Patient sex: F
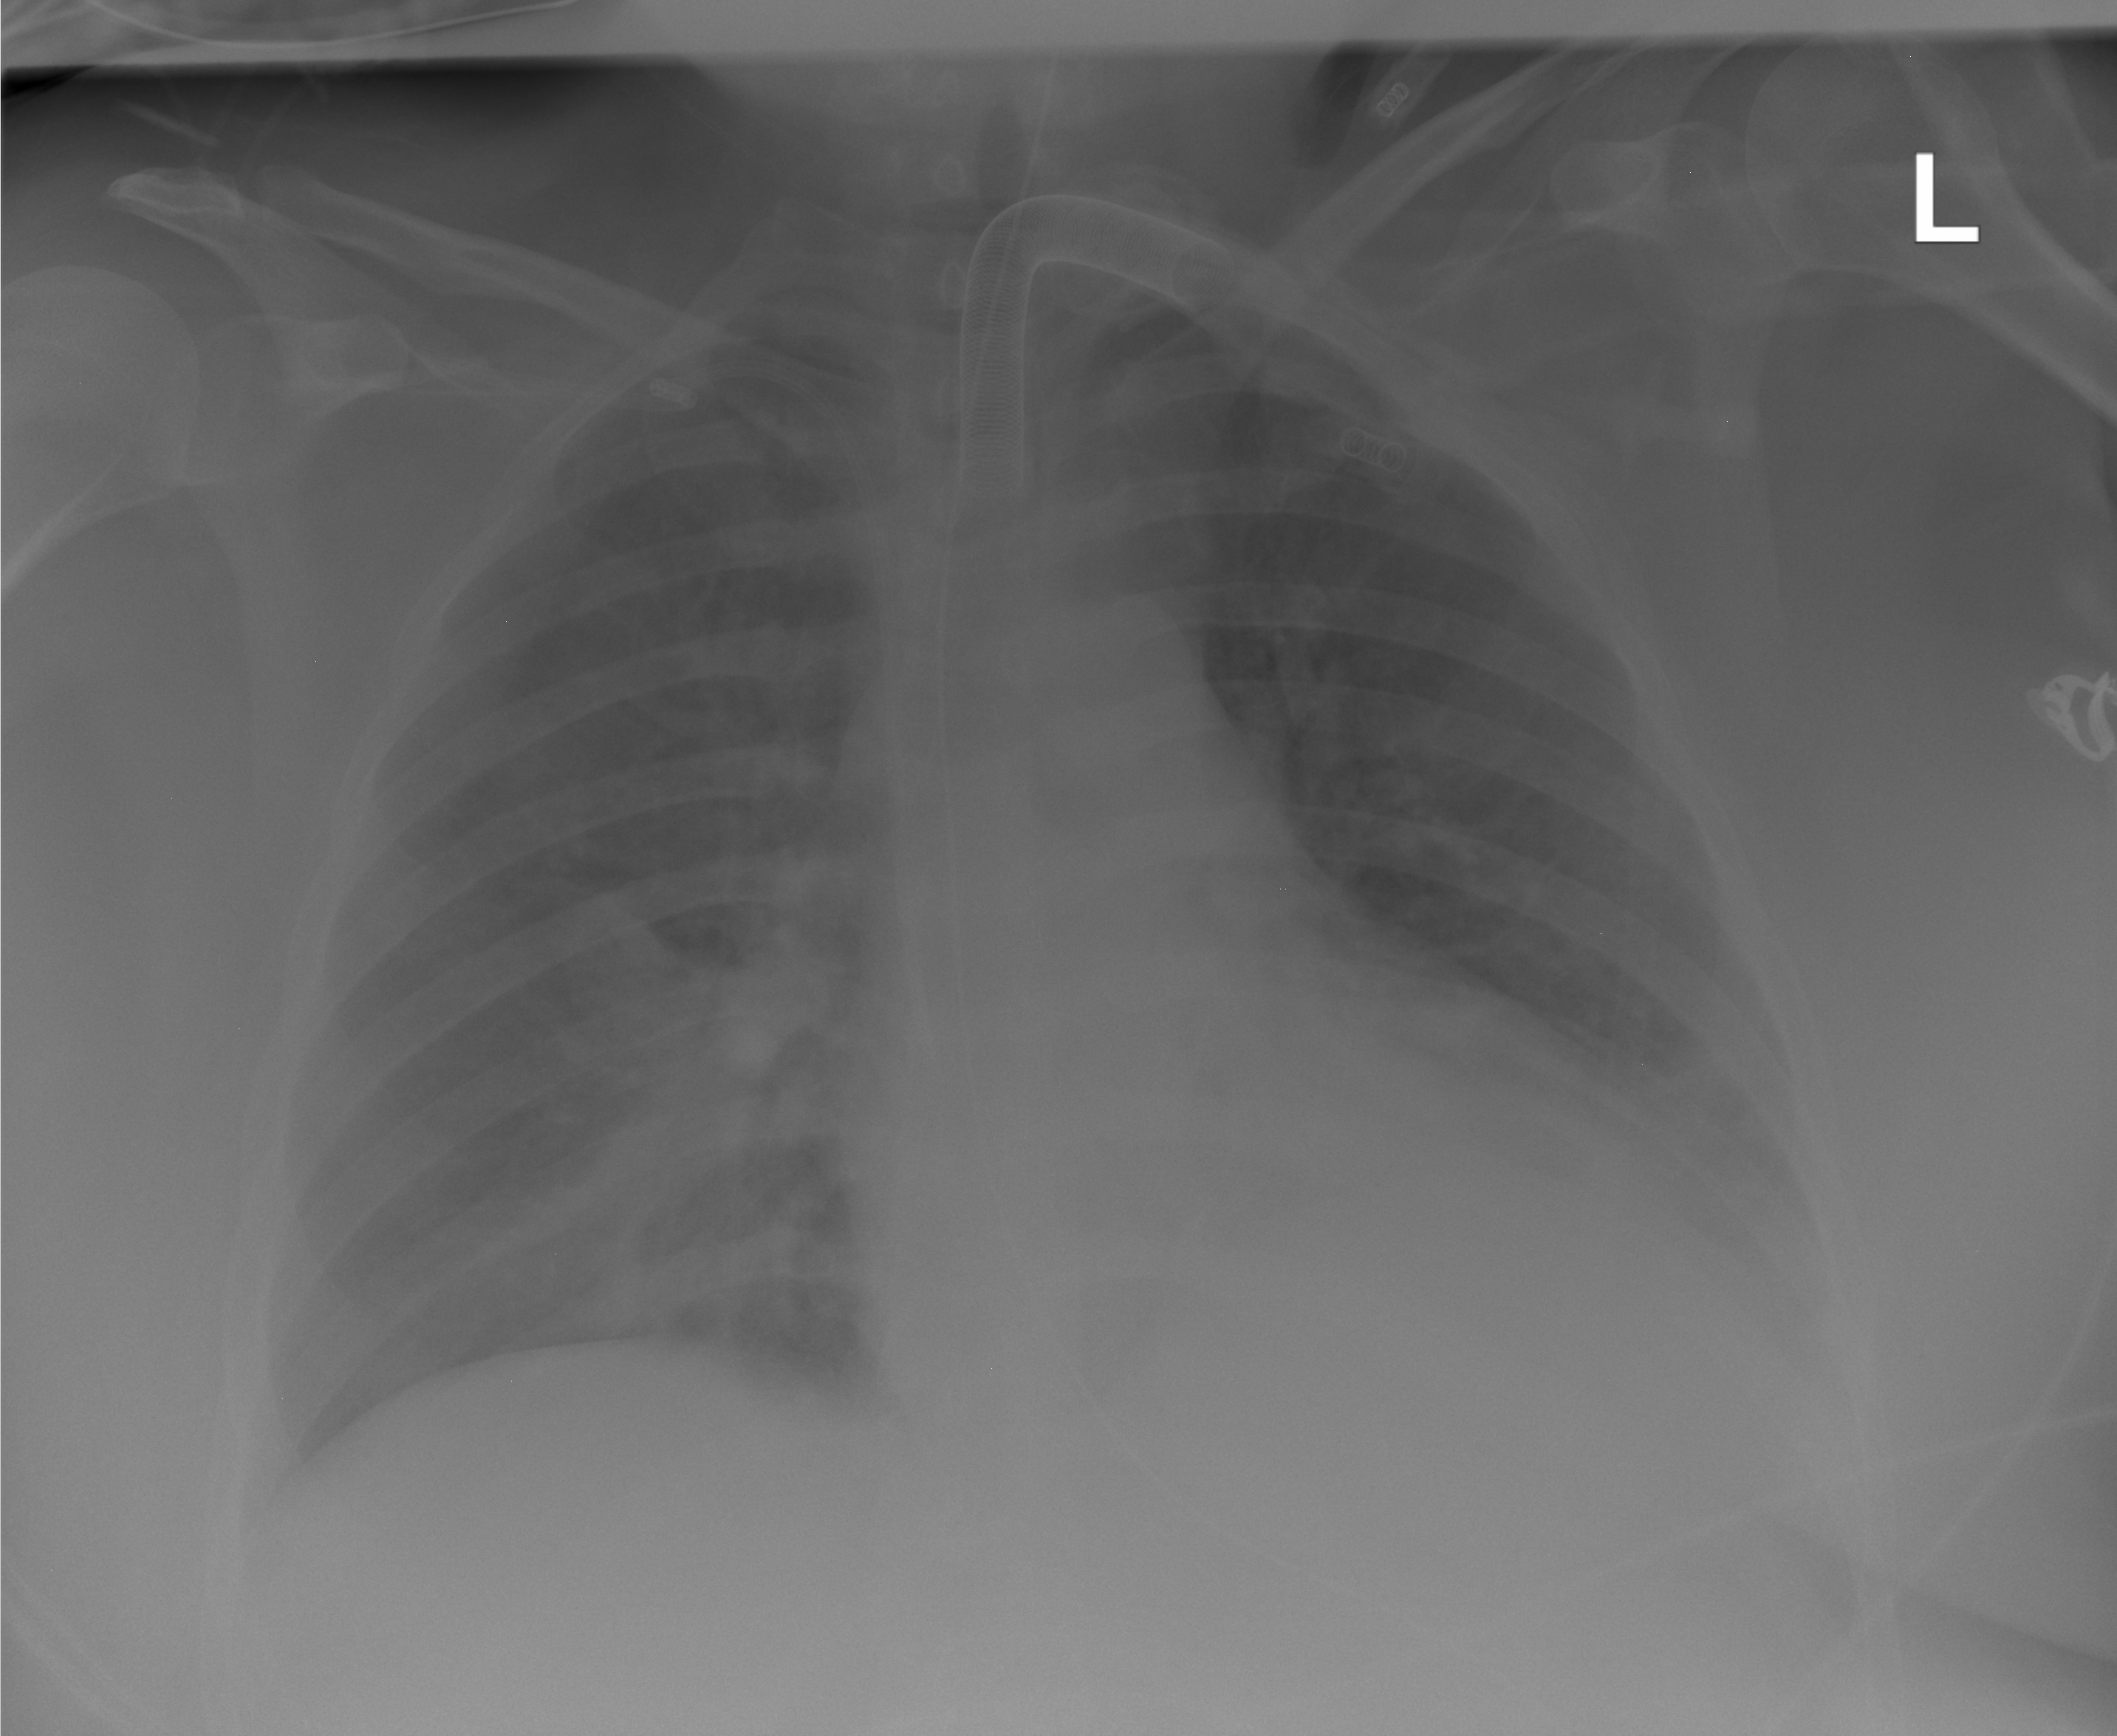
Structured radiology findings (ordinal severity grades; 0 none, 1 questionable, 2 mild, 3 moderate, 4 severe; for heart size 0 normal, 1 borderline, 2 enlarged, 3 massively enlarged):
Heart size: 2
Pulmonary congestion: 2
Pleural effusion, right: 0
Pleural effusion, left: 1
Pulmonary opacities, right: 0
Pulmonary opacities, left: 0
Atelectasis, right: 2
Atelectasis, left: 0